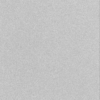
Label: dusty